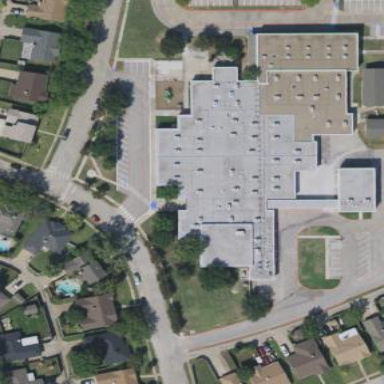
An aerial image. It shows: School building.